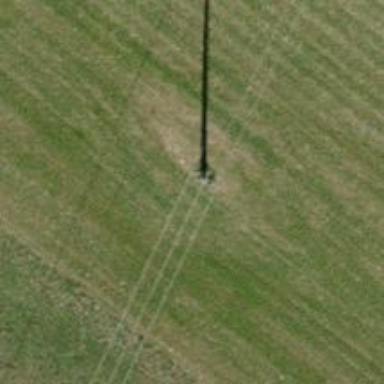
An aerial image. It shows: Power pole.